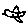
Label: bird